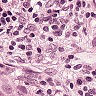
Metastatic tissue present: yes